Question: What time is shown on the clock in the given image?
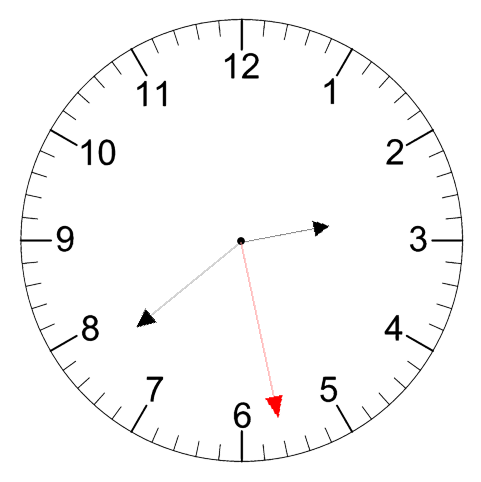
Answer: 02:38:28